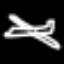
Label: airplane